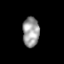
Tissue: skin
Cell type: Epithelial cells
Senescence score: 0.273
Nuclear area (px): 484
Mean DAPI intensity: 156.169